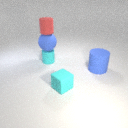
large blue rubber cylinder in front of small cyan rubber cylinder